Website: bh-photo
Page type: address-validator
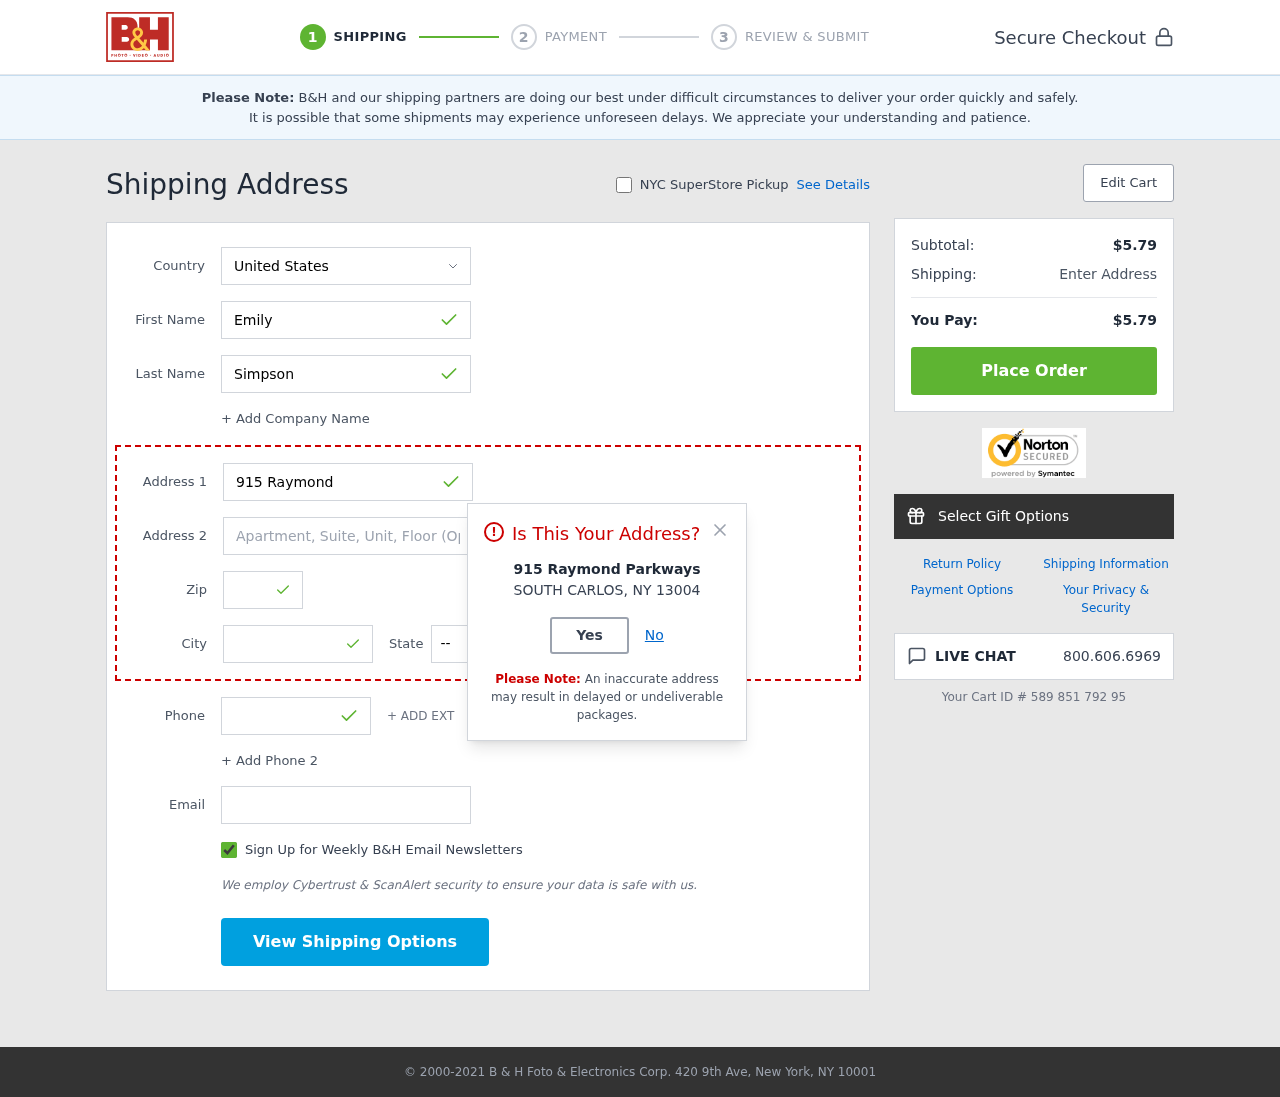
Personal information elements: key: PII_CITY
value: South Carlos
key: PII_COUNTRY
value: United States
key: PII_EMAIL
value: emily_simpson@gmail.com
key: PII_FIRSTNAME
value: Emily
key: PII_LASTNAME
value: Simpson
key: PII_PHONE
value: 2077400461
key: PII_POSTCODE
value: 13004
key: PII_STATE_ABBR
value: NY
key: PII_STREET
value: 915 Raymond Parkways
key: PII_STREET2
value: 945 Johnson Causeway
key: PII_CITY_MODAL
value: SOUTH CARLOS
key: PII_POSTCODE_FULL
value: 13004
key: PII_POSTCODE_NUMERIC
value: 13004
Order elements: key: ORDER_SUBTOTAL
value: $5.79
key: ORDER_TOTAL
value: $5.79
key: ORDER_ID
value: Your Cart ID # 589 851 792 95